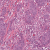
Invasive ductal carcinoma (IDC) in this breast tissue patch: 1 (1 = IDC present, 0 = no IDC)